Field crop: maize
Growth stage: 1
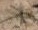
Species: salsola